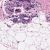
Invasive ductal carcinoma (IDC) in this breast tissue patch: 0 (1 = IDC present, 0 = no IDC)